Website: walmart
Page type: customer-info-address
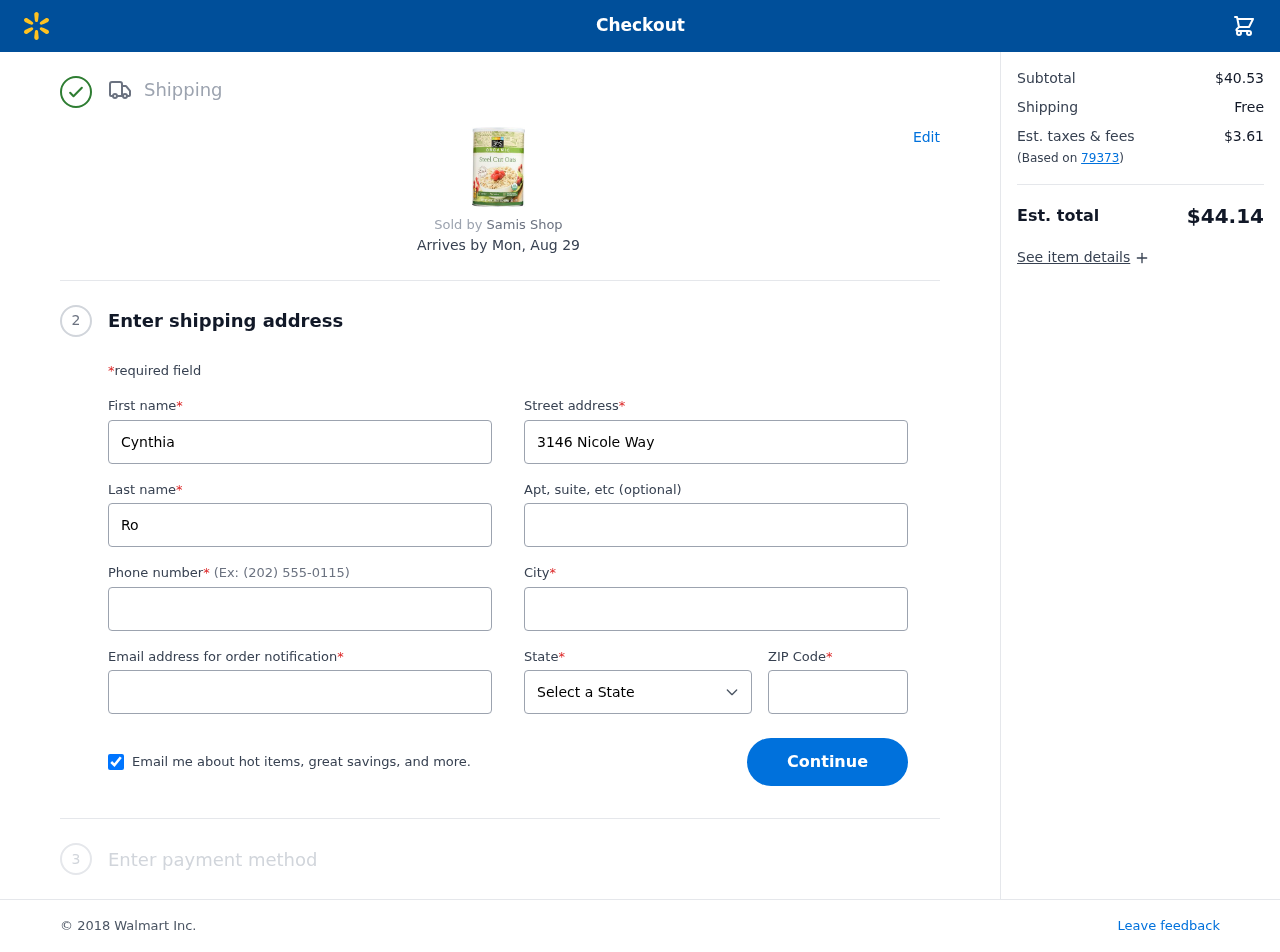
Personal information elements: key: PII_CITY
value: South Jonathanview
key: PII_EMAIL
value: cynthia_ross@gmail.com
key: PII_FIRSTNAME
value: Cynthia
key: PII_LASTNAME
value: Ross
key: PII_PHONE
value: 2446128564
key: PII_POSTCODE
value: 79373
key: PII_STATE
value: South Carolina
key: PII_STREET
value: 3146 Nicole Way
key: PII_STREET2
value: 644 Sabrina Key Suite 537
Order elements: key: ORDER_DELIVERY_DATE
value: Mon, Aug 29
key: ORDER_SUBTOTAL
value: $40.53
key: ORDER_SHIPPING_COST
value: Free
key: ORDER_TAX
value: $3.61
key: ORDER_TOTAL
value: $44.14